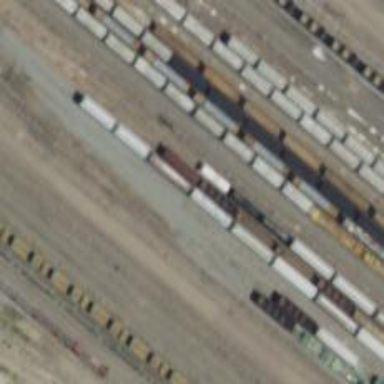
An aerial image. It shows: Railway siding with rails.